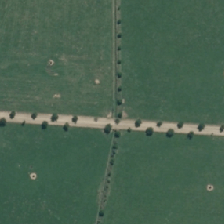
Land cover: shortrotation_cropland